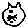
Label: cat